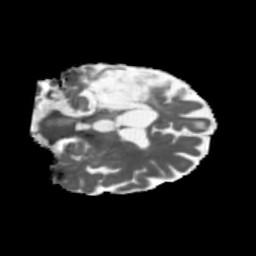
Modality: MD
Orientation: coronal
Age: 63
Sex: female
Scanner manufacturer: siemens
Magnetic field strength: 3 T
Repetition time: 5.47 s
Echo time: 0.0854 s